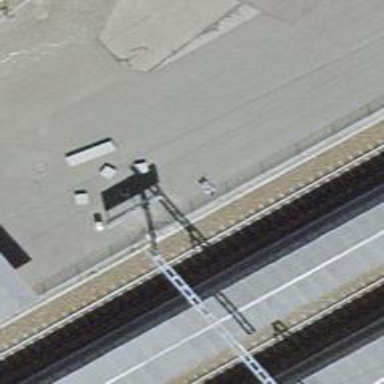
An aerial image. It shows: Concrete bench.